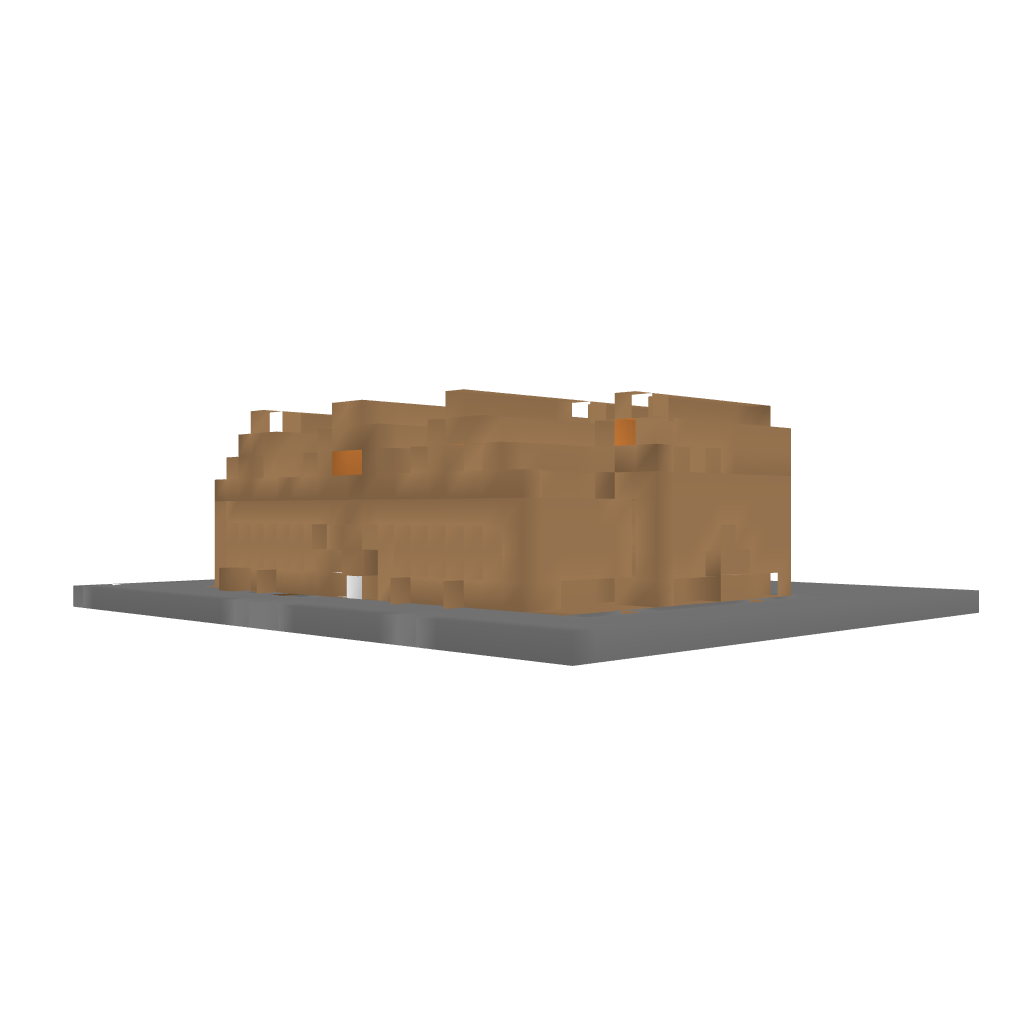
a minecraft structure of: minecart station by zerte bad low quality